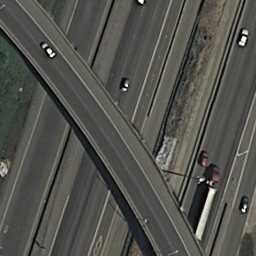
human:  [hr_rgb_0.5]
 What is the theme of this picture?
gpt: overpass

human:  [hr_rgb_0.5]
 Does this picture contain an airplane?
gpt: no

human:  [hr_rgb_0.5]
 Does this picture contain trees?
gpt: yes

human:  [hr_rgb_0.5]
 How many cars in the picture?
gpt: eight

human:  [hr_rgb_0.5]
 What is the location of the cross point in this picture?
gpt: upper left and lower right